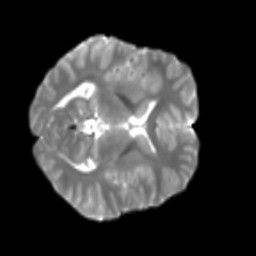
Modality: T2w
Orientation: axial
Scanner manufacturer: siemens
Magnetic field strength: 3 T
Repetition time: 4 s
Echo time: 0.0594 s